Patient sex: M
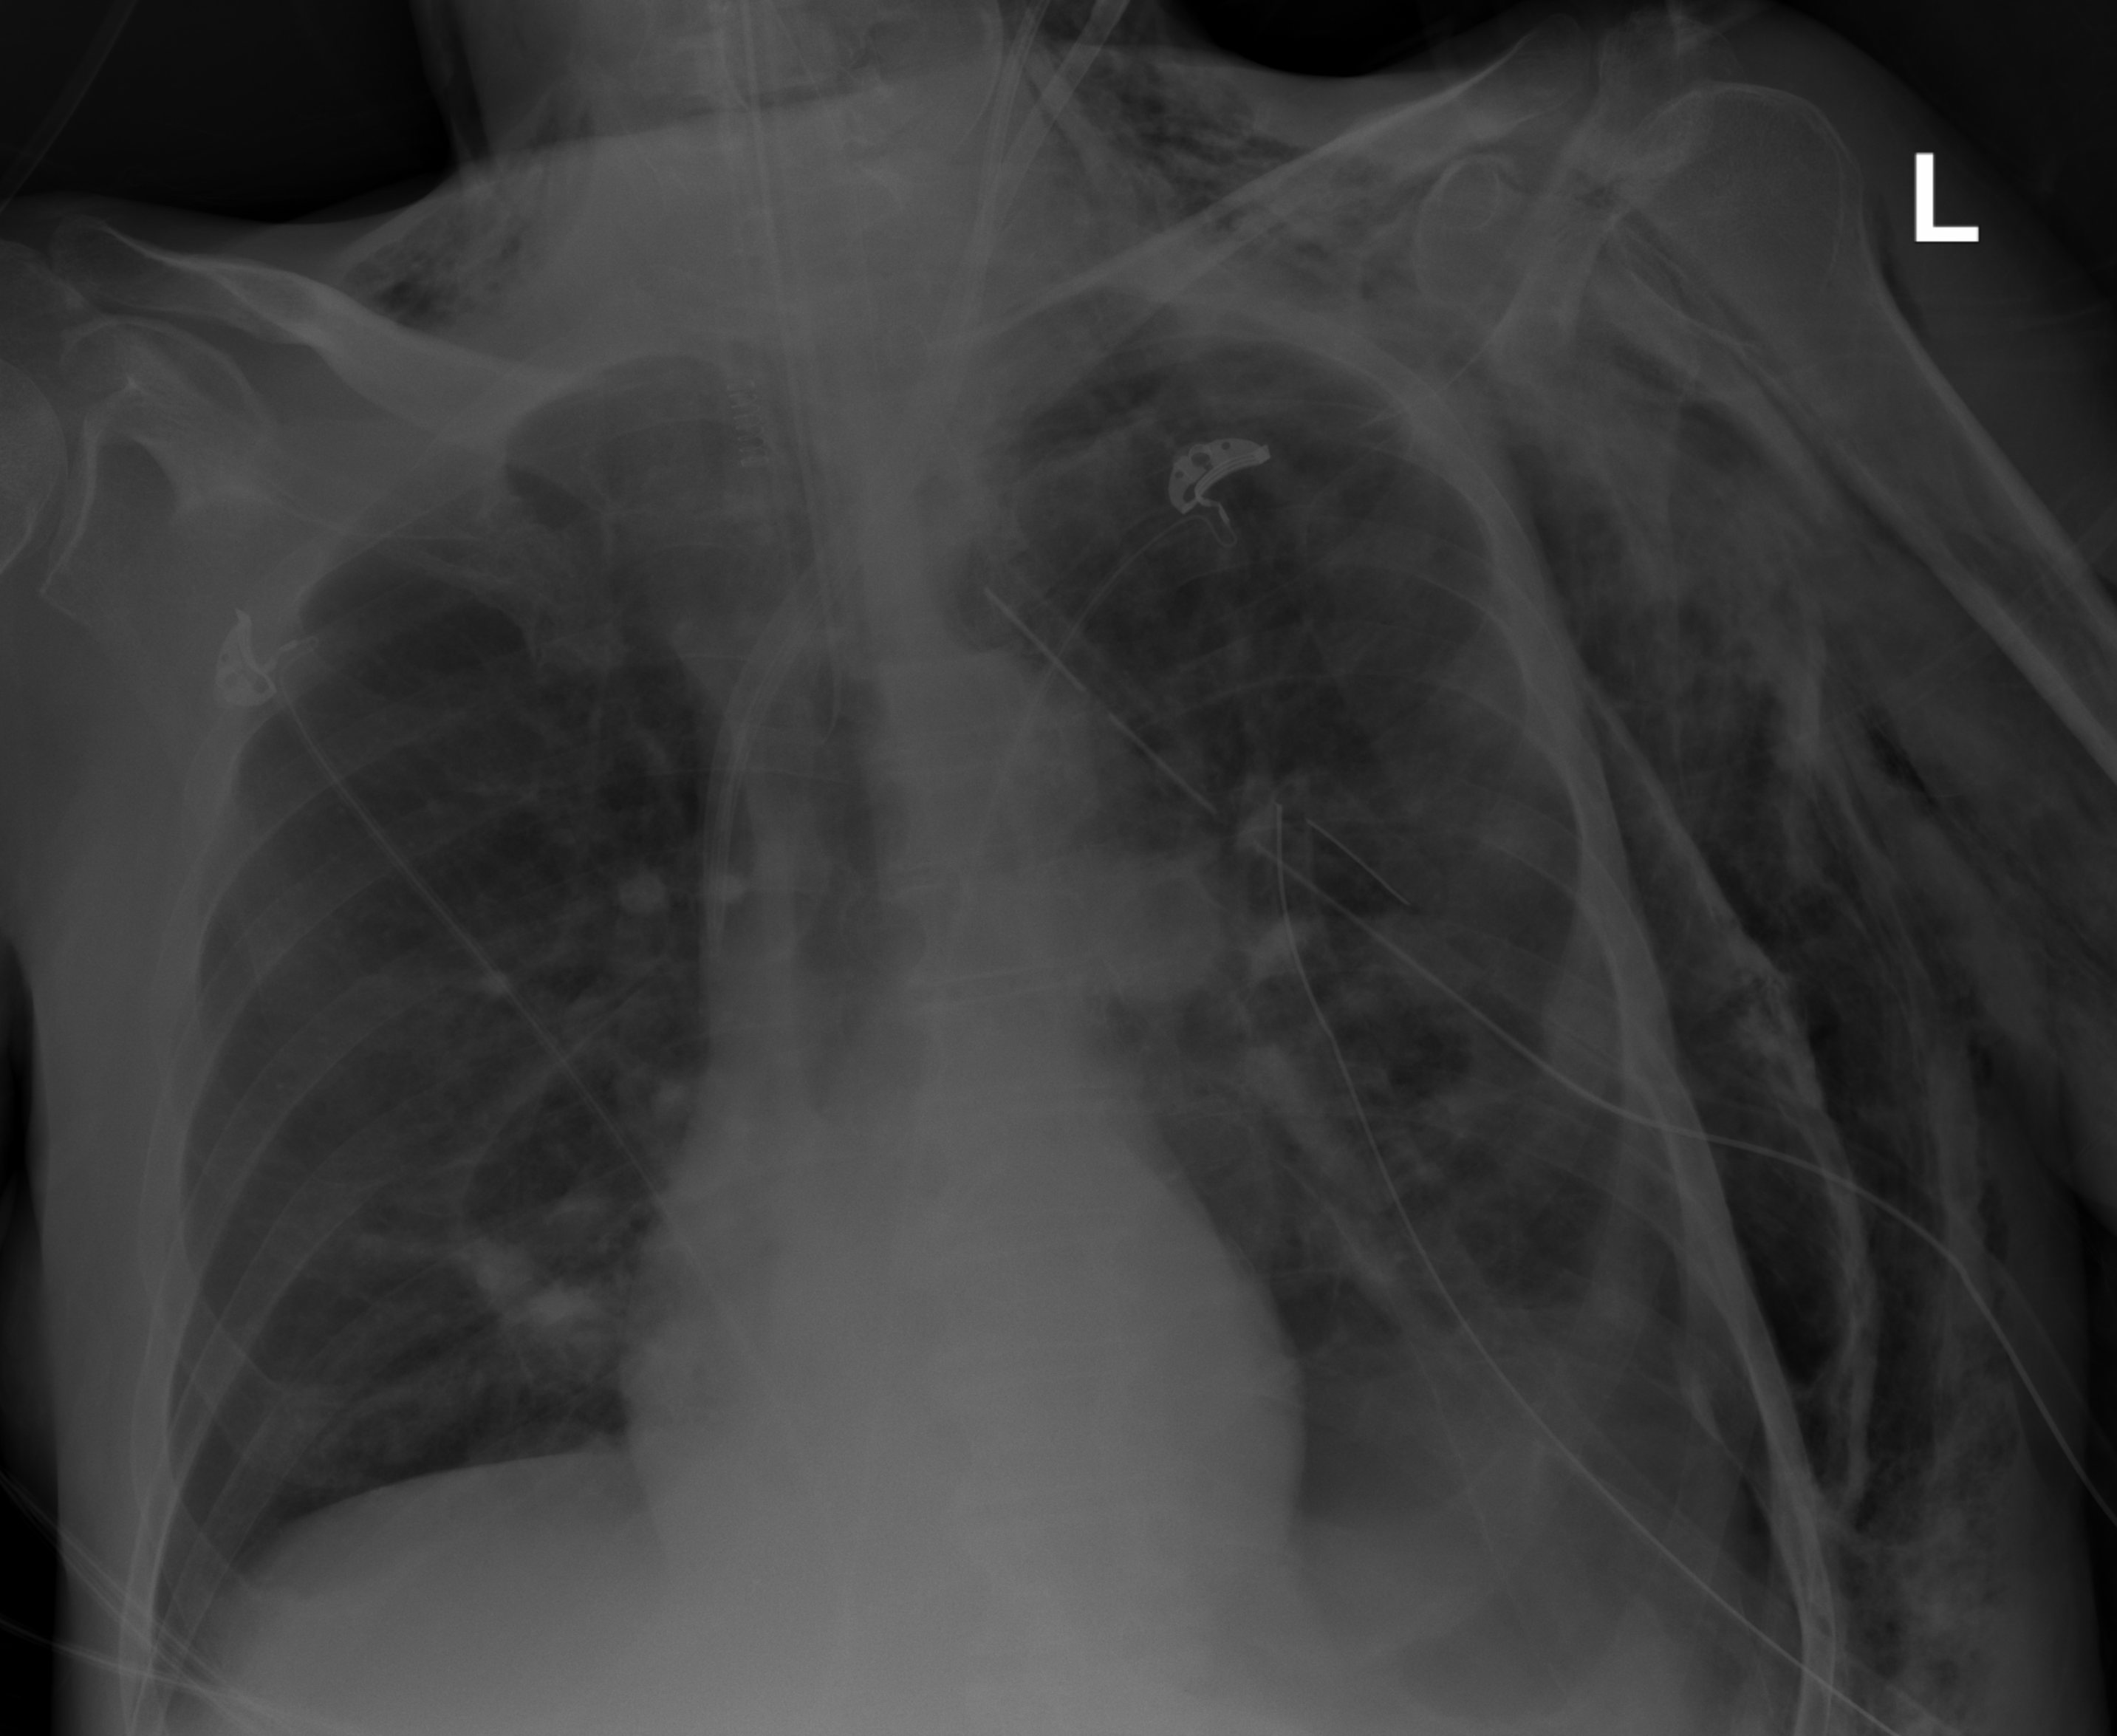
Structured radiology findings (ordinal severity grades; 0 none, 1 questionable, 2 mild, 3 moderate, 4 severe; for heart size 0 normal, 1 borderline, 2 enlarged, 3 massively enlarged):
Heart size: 0
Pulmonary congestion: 0
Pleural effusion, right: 0
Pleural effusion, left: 2
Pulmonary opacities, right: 0
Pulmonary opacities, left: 0
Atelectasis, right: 2
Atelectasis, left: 2